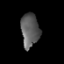
Tissue: prostate
Cell type: T cells
Senescence score: 0.2908
Nuclear area (px): 599
Mean DAPI intensity: 93.569